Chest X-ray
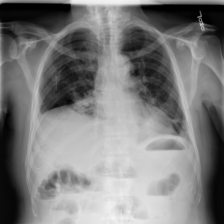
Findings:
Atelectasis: positive
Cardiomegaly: positive
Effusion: positive
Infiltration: negative
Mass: positive
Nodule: negative
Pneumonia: negative
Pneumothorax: negative
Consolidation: positive
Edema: negative
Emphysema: negative
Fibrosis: negative
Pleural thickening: positive
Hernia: negative